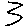
Label: zigzag